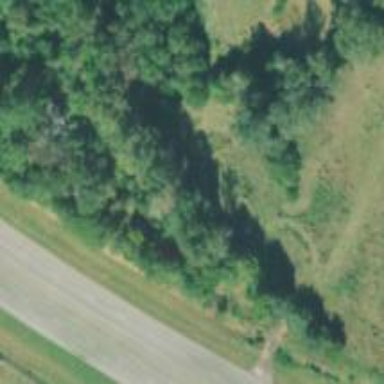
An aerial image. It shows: Abandoned railway.